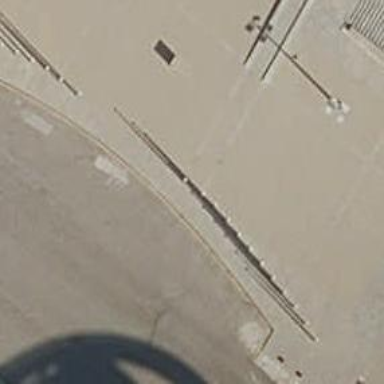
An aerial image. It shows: Flagpole which is man-made.